Question: I'm trying to learn Git with the help of <URL>.
There's one thing that frustrates me whenever I use 'git log' or 'git diff':

I can't figure out what to do next when I encounter this '(END)' word.
I can't type any commands, and I end up closing the current Bash window and open another. How do I type in the next command that I want to use?
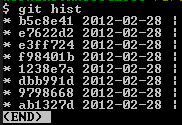
Answer: You're in the 'less' program, which makes the output of 'git log' scrollable.
Type to exit this screen. Type to get help.
If you don't want to read the output in a pager and want it to be just printed to the terminal define the environment variable 'GIT_PAGER' to 'cat' or set 'core.pager' to 'cat' (execute 'git config --global core.pager cat').